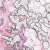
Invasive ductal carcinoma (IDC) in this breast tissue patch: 0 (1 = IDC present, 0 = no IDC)